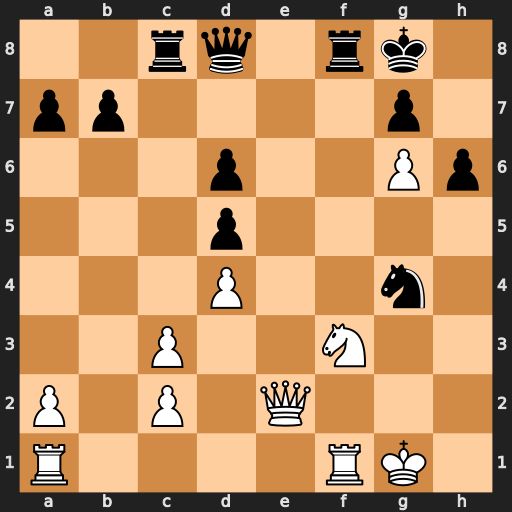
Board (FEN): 2rq1rk1/pp4p1/3p2Pp/3p4/3P2n1/2P2N2/P1P1Q3/R4RK1
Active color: w
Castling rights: -
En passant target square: -
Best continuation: Qe6+ Kh8 Qxg4